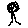
Label: tree